Chest X-ray:
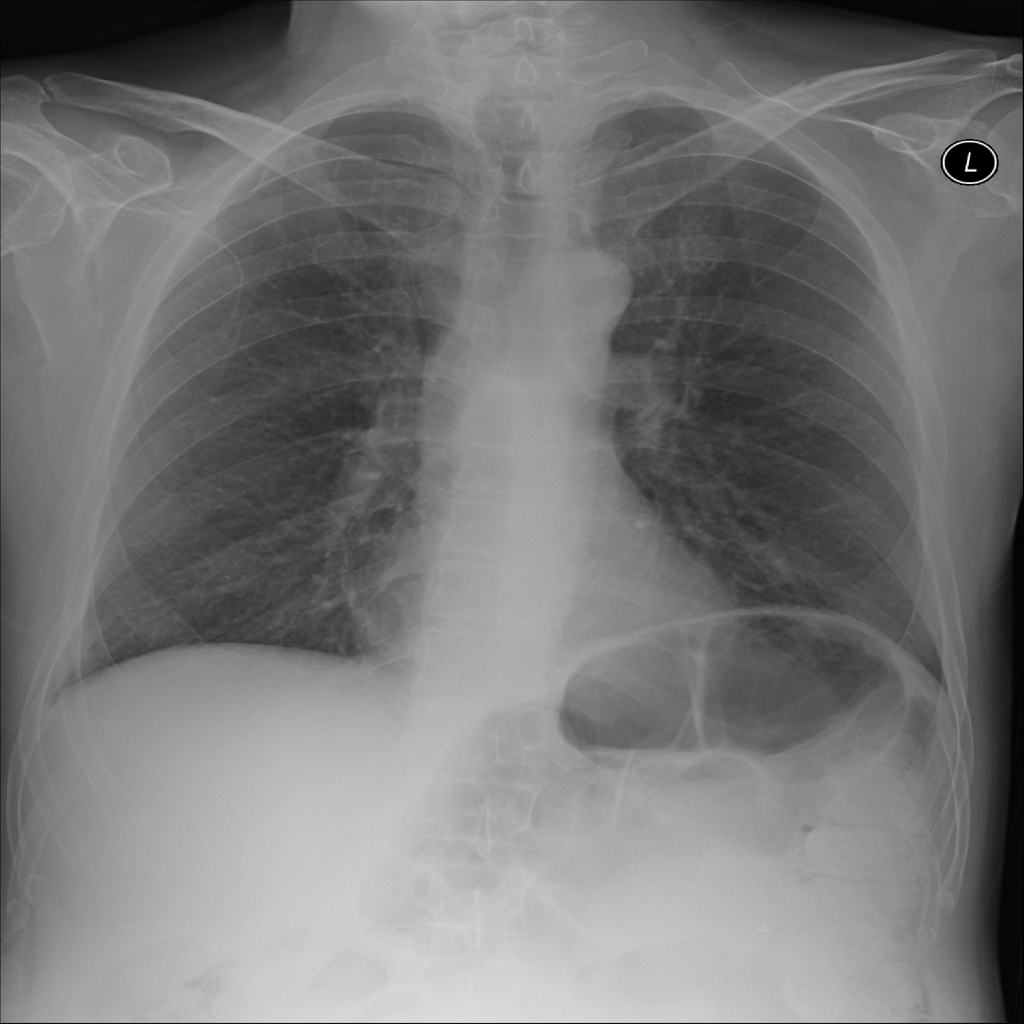
No abnormal finding: yes